Question: I am attempting to login in <URL>. It looks straightforward and I have done this successfully in other websites. I can login manually. My code is
'''
Dim bot As New WebDriver
bot.Start "chrome", "https://mbwebedi.mahle.com"
bot.Get "/webedi/jsp/index.jsp"
bot.FindElementByName("Login").SendKeys "ABC123"
'''
I receive the error:
'''
"NoSuchElementError Element not found for Name=Login"
'''
The element's text is:
'''
<input class="loginInput" type="text" name="Login" maxlength="30">'
'''
I can proceed manually at this point, so I don't think focus is the issue. What I am doing wrong?

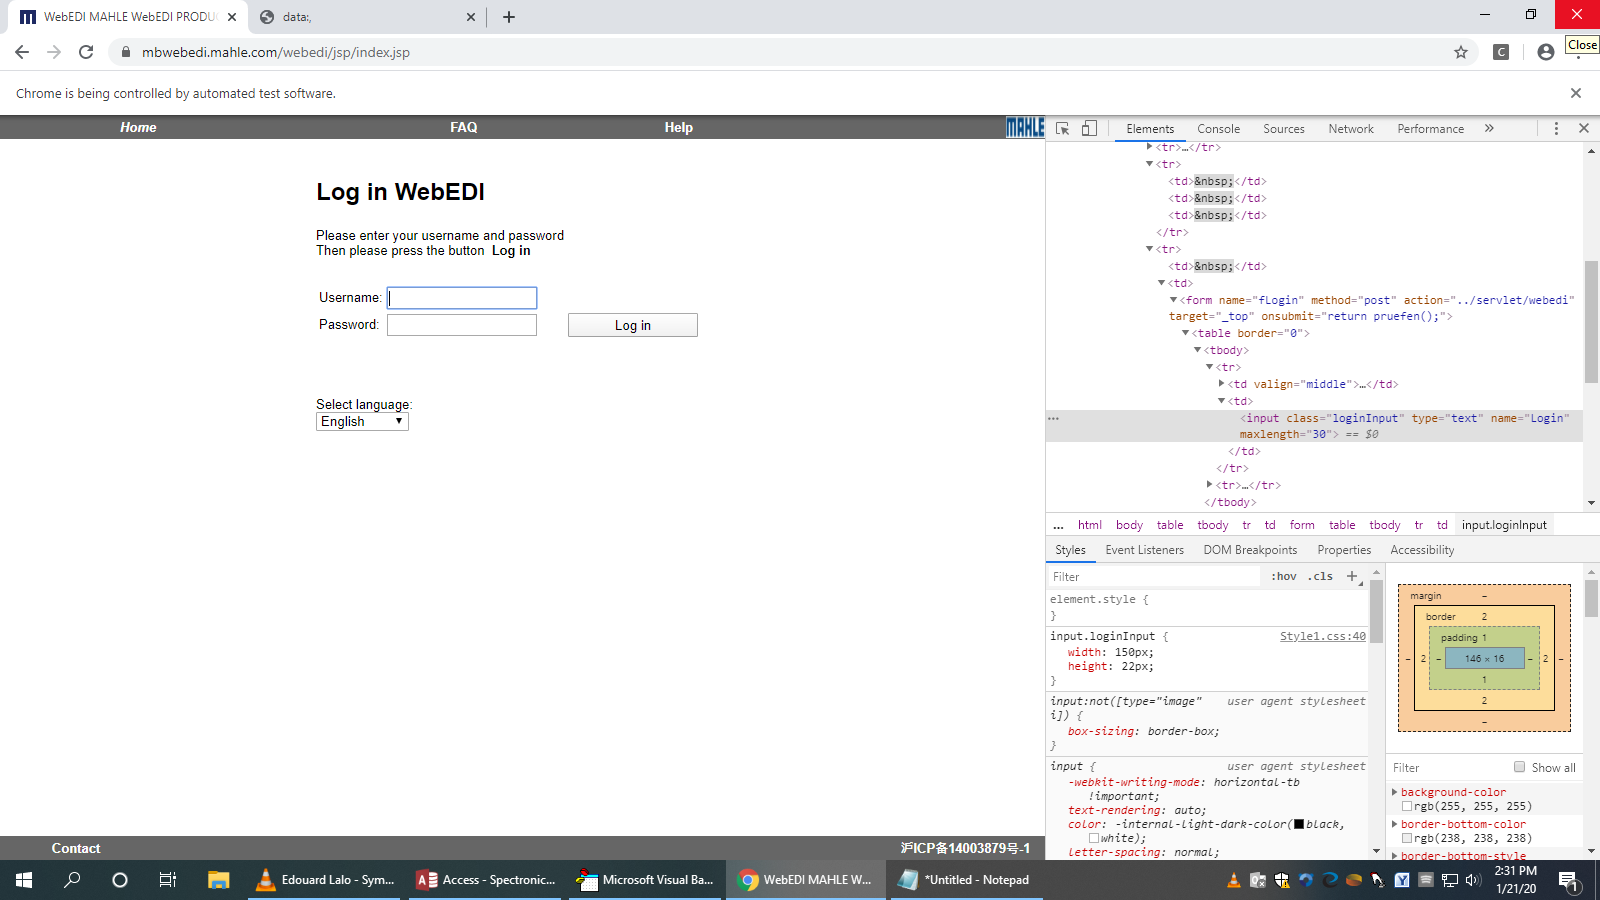
Answer: To send a to the field as the the desired element is within an '<iframe>' so youhave to:
- 'SwitchToFrame'- - You can use either of the following <URL>:- Using 'FindElementByCss':'''
bot.SwitchToFrame "liefercontent"
bot.FindElementByCss("input.loginInput[name='Login']").SendKeys "ABC123"
'''
- Using 'FindElementByXPath':'''
bot.SwitchToFrame "liefercontent"
bot.FindElementByXPath("//input[@class='loginInput' and @name='Login']").SendKeys "ABC123"
'''
> You can find a relevant discussion in <URL>
---
## tl; dr
<URL>